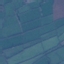
Label: Pasture